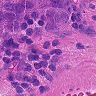
Metastatic tissue present: yes